Interaction volume radius: 5 \u00c5
Interaction volume height: 15 \u00c5
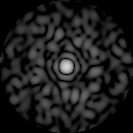
Disorder parameter: 0.8228